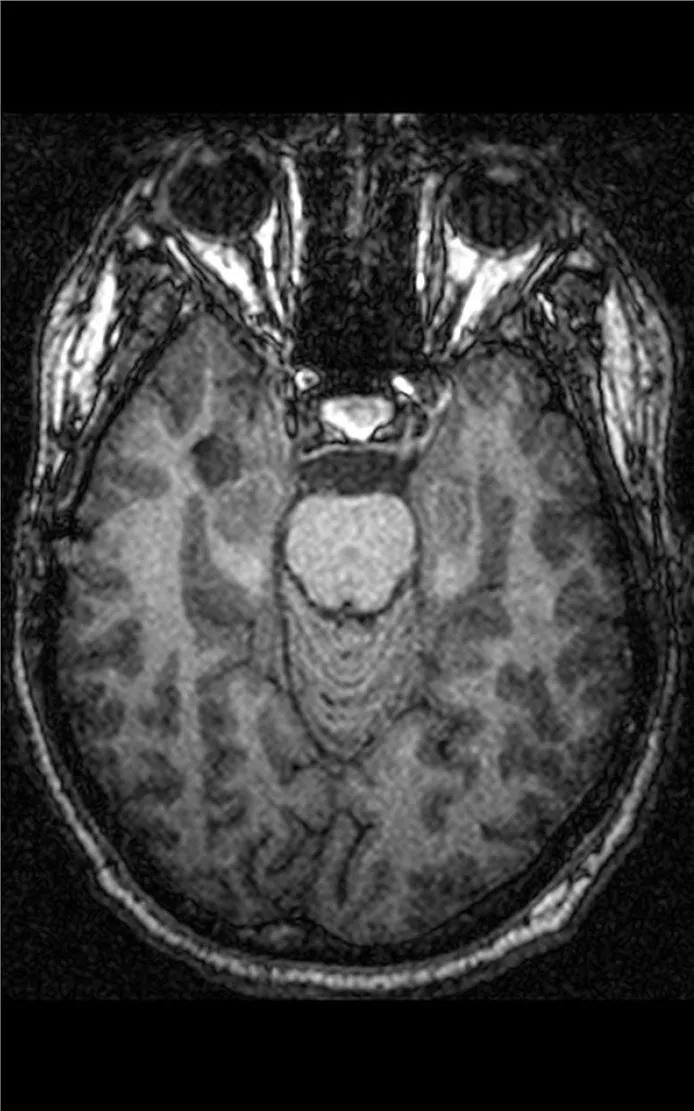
Lesion dimensions, location: temporo-basal right.
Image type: radiology (mri)